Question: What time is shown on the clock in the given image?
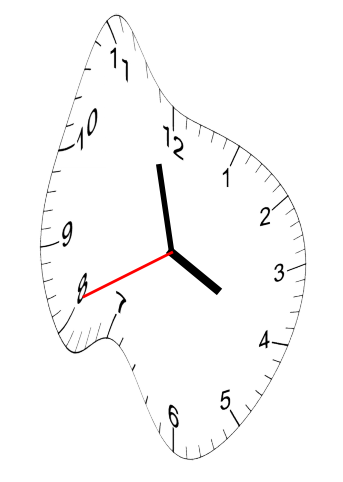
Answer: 03:57:41